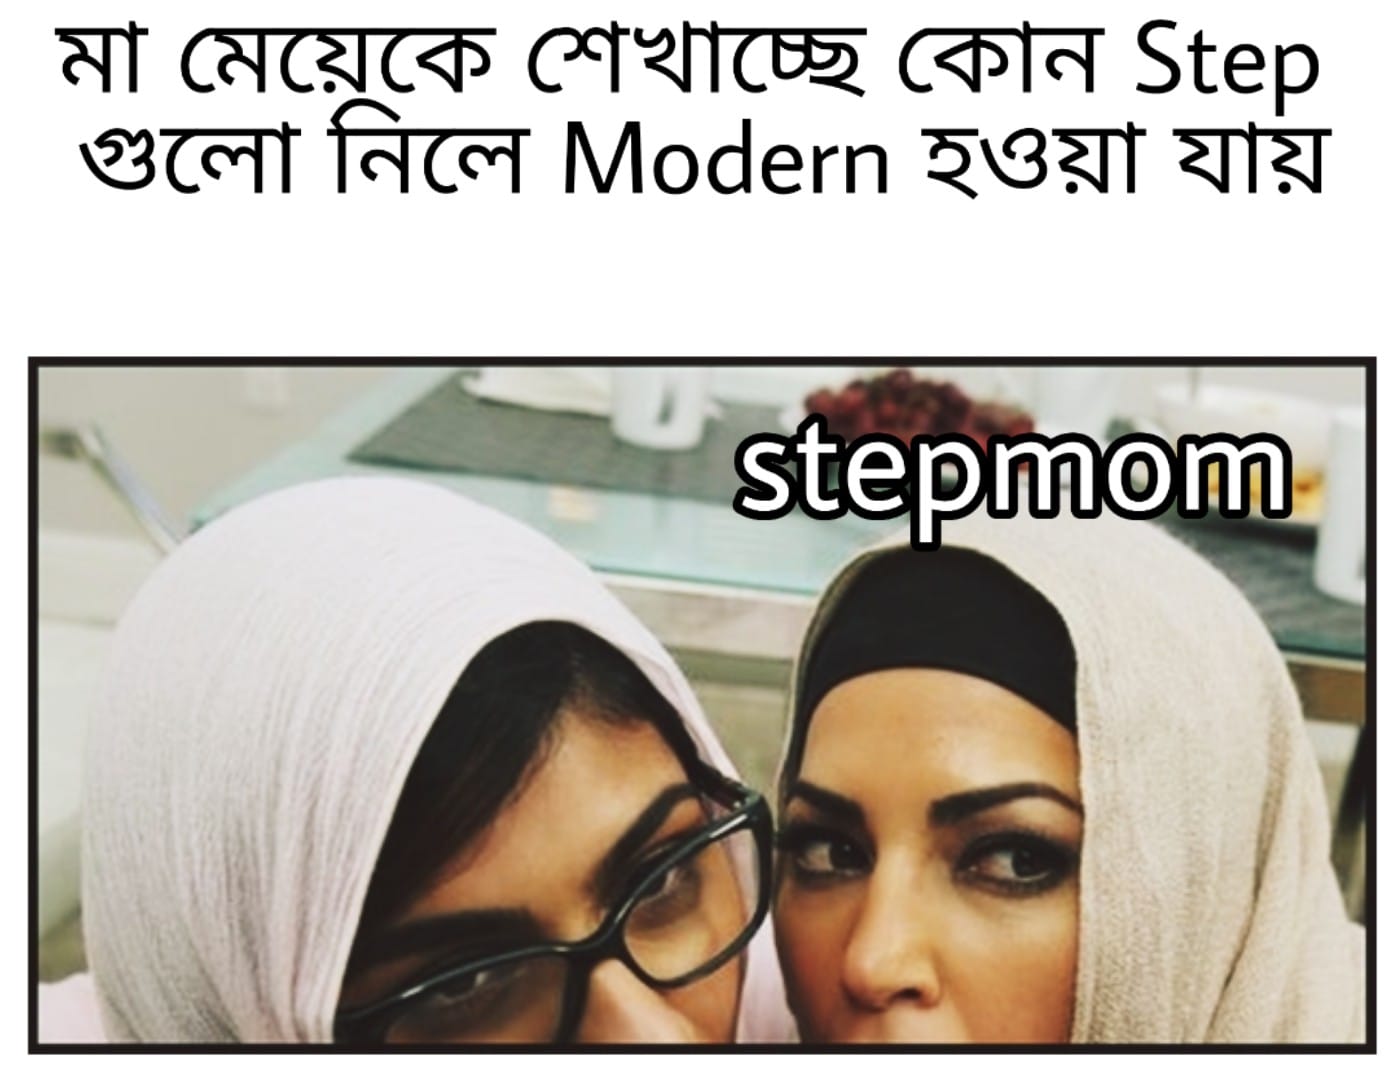
Caption: মা মেয়েকে শেখাচ্ছে কোন Step গুলো নিলে Modern  হওয়া যায়   Stepmom
Label: hate